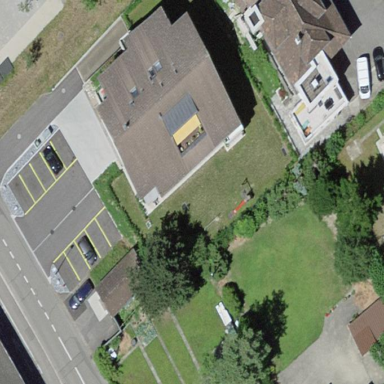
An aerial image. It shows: Building with tiled roof.